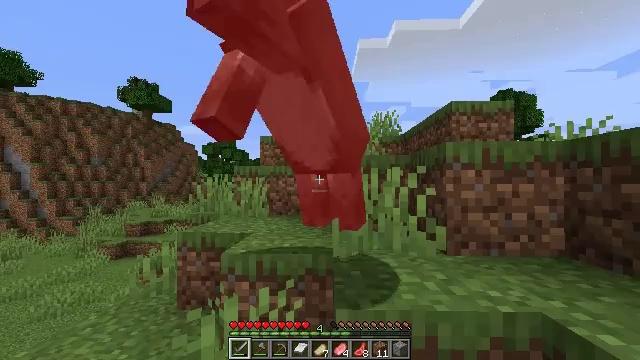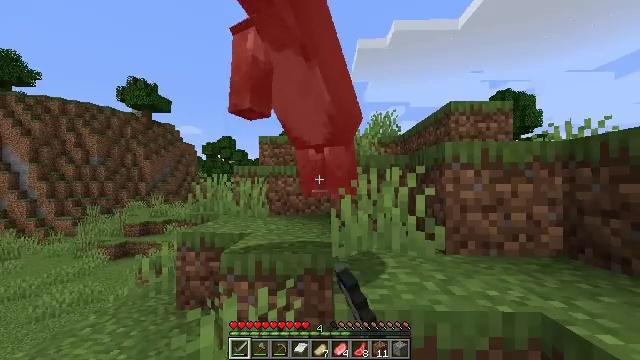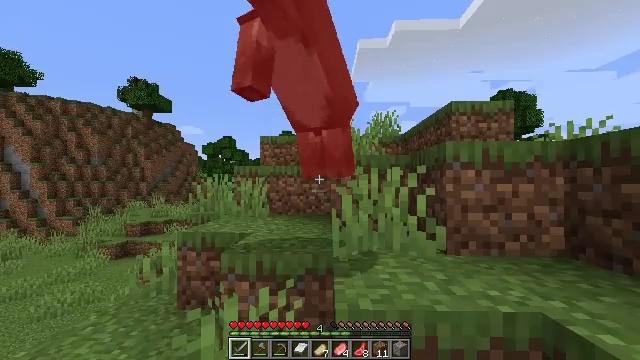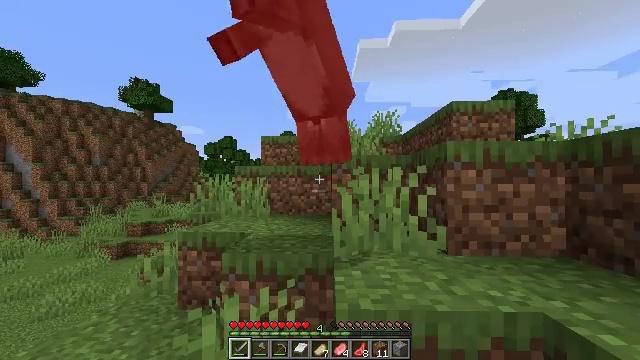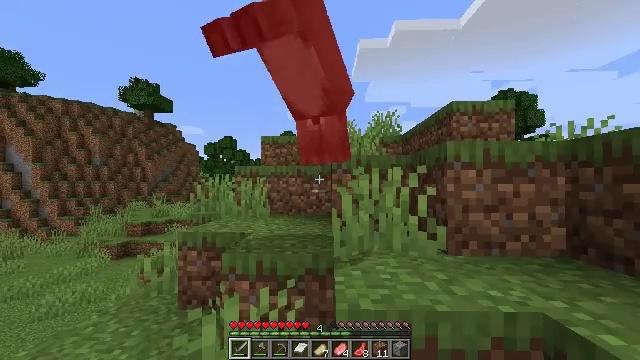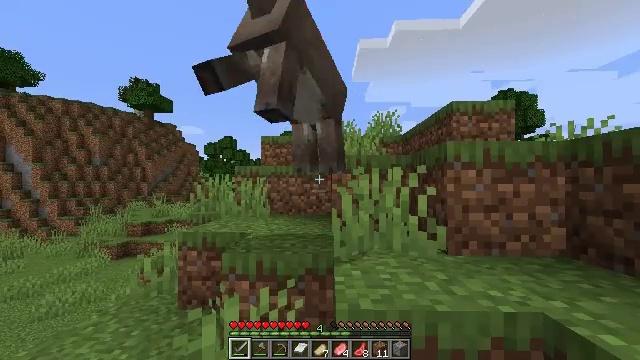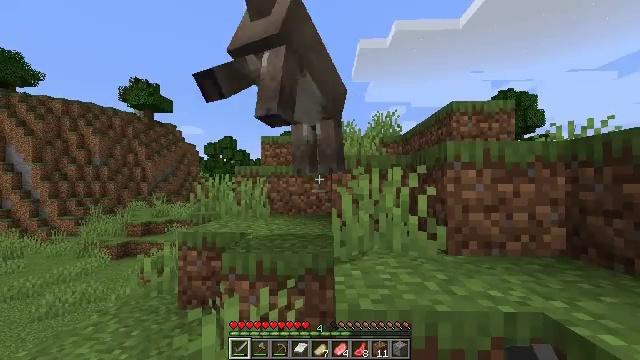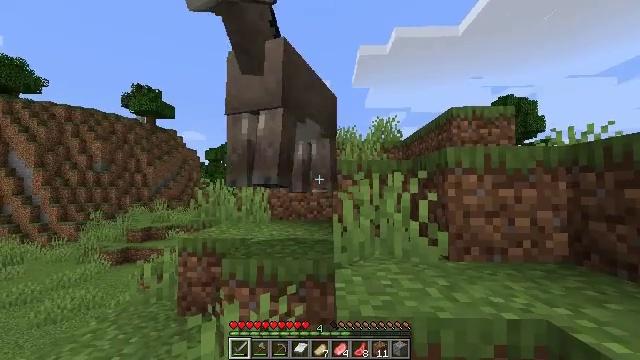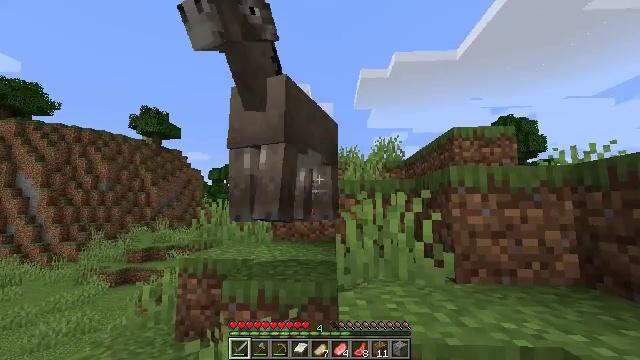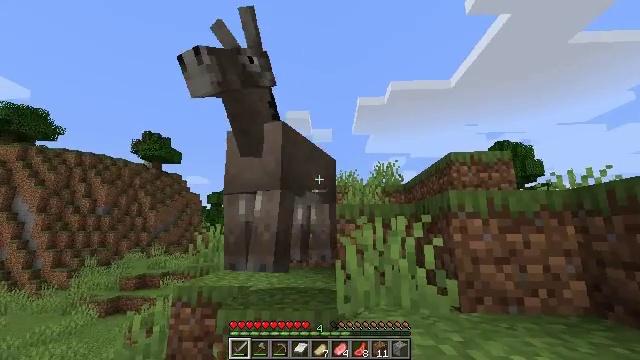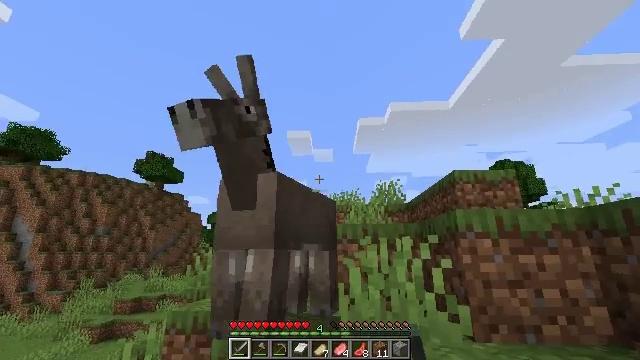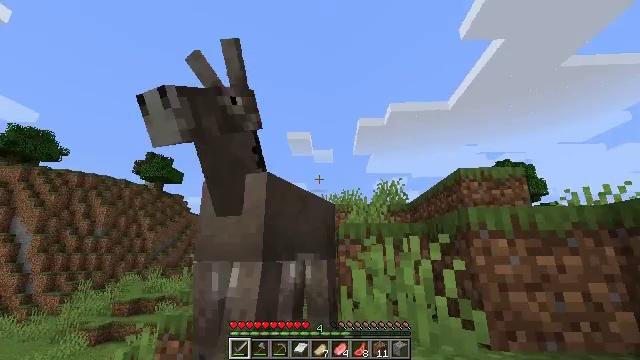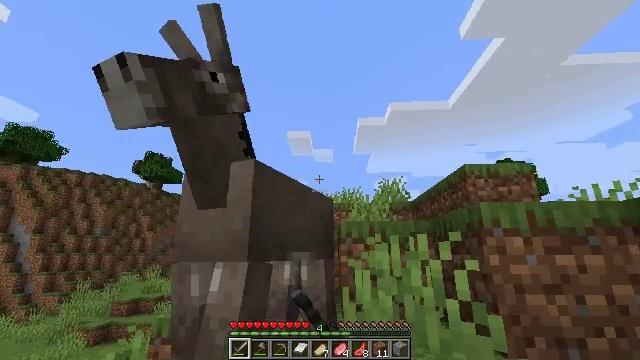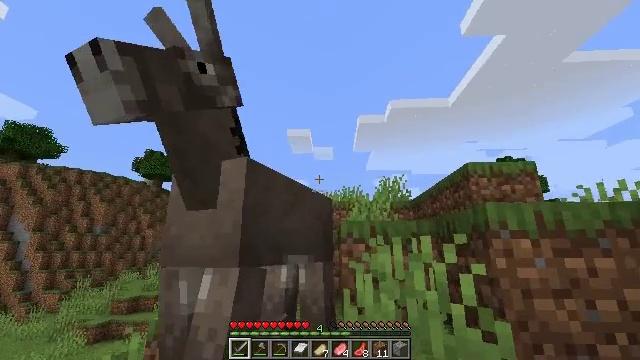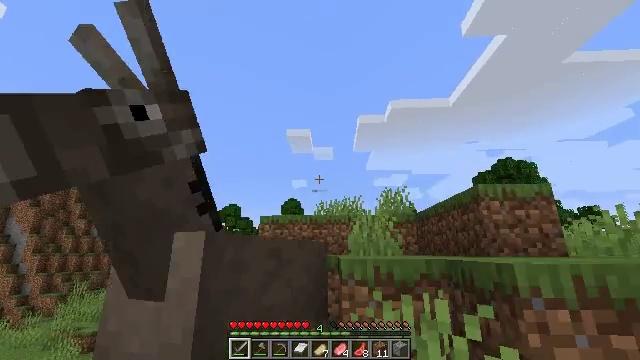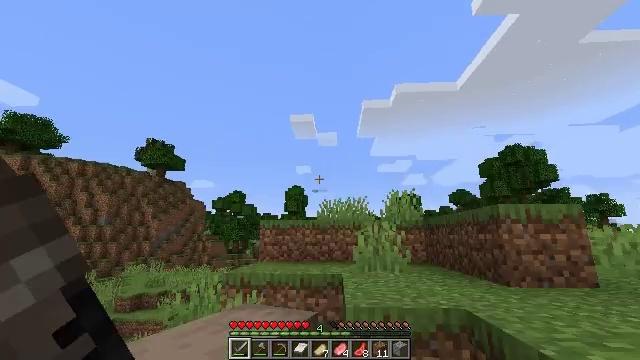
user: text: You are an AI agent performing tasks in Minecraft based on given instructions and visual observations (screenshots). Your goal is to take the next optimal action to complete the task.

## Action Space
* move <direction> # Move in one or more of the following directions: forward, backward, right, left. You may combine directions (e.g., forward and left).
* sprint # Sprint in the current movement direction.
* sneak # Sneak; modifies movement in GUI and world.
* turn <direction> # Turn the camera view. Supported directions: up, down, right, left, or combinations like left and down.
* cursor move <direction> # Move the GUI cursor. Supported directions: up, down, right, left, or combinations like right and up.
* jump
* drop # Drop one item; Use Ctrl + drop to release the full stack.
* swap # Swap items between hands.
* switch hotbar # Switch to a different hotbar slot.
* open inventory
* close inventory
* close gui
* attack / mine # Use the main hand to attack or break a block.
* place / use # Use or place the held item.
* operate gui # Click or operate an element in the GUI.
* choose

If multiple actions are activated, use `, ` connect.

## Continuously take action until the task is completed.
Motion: motion action
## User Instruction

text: Combat the donkey.
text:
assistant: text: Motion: attack / mine
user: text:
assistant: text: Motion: attack / mine
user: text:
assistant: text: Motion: no_op
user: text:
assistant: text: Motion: no_op
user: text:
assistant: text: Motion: attack / mine
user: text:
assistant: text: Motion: attack / mine
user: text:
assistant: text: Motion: turn up, attack / mine
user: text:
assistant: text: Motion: turn up
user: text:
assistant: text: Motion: turn up
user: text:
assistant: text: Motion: move forward, turn up
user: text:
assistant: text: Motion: move forward, attack / mine
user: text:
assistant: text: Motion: move forward, attack / mine
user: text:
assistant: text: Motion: move forward, attack / mine, jump
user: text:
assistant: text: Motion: move forward, attack / mine, jump
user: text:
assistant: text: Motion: move forward, turn down, attack / mine, jump
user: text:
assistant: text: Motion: jump